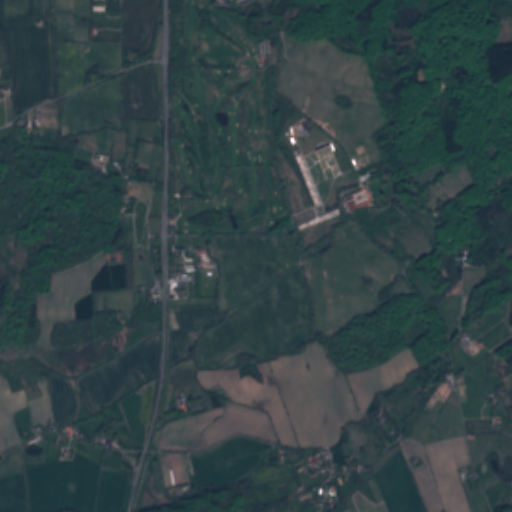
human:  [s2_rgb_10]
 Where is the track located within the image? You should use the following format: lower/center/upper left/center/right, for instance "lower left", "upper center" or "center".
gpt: The track is located in the center left of the image.
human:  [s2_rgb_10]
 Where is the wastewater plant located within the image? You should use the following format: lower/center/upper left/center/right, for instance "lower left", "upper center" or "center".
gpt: The wastewater plant is located in the lower left of the image.
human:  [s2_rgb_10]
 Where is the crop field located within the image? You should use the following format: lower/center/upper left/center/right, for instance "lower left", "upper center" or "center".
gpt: There is no crop field in the image.